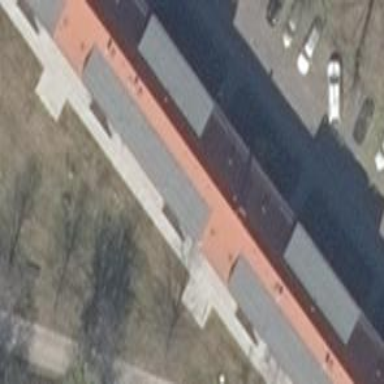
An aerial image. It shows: Gabled roof apartments building.